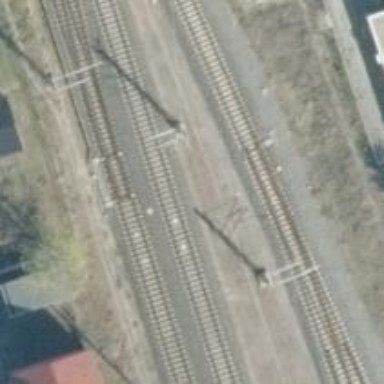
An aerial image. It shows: Railway switch with turnout to the right.